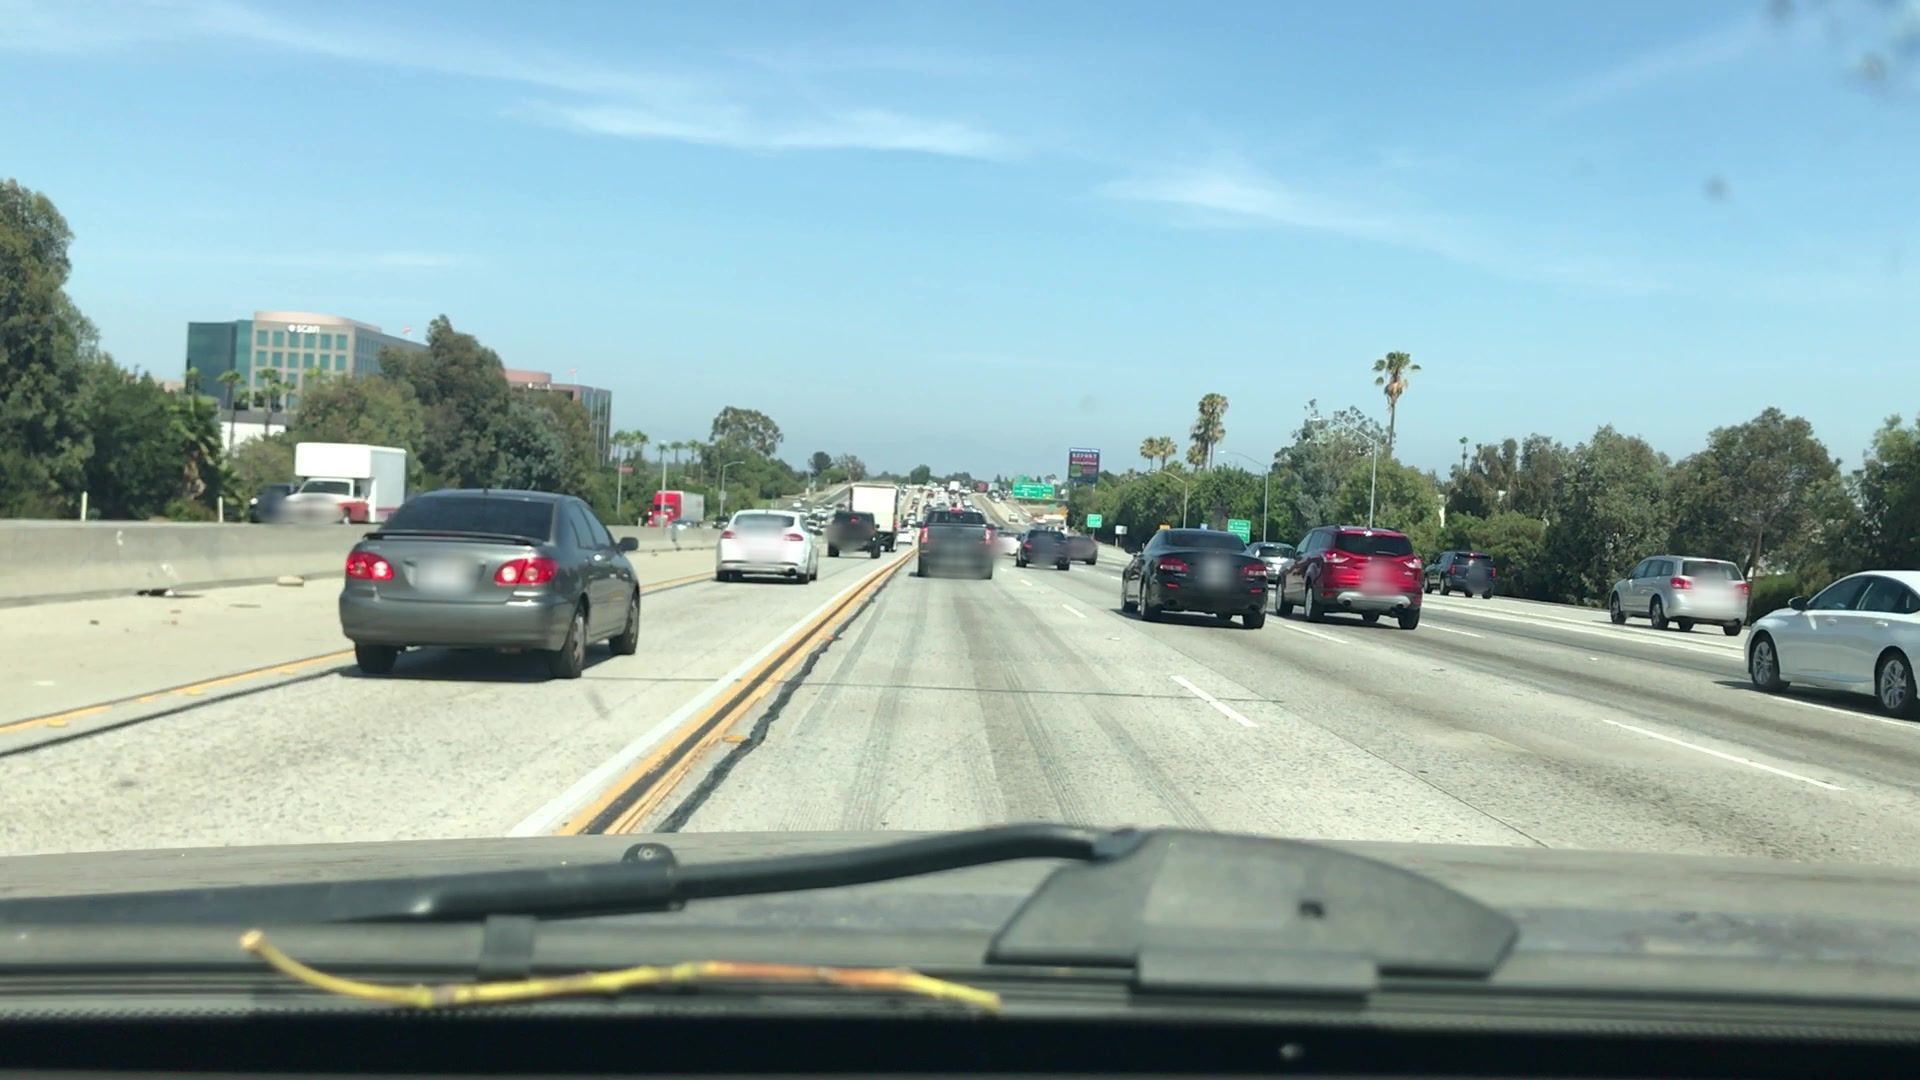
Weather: clear
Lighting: day
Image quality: good
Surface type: driving surface
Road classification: motorway
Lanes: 5
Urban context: urban centre
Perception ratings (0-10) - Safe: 3.49, Lively: 3.33, Beautiful: 2, Boring: 3.33, Depressing: 4.9, Wealthy: 1.59